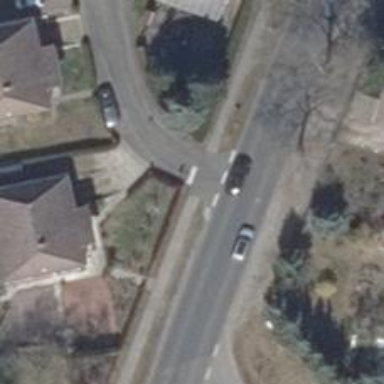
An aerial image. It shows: Unmarked crossing on the road.